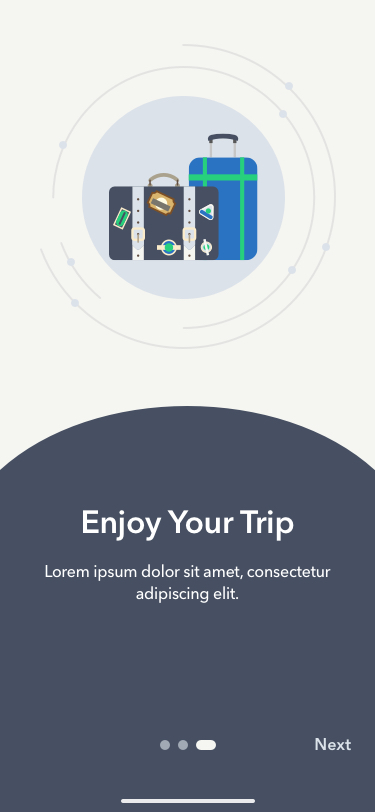
Text in this UI design:
Enjoy Your Trip
Lorem ipsum dolor sit amet, consectetur adipiscing elit.
Next